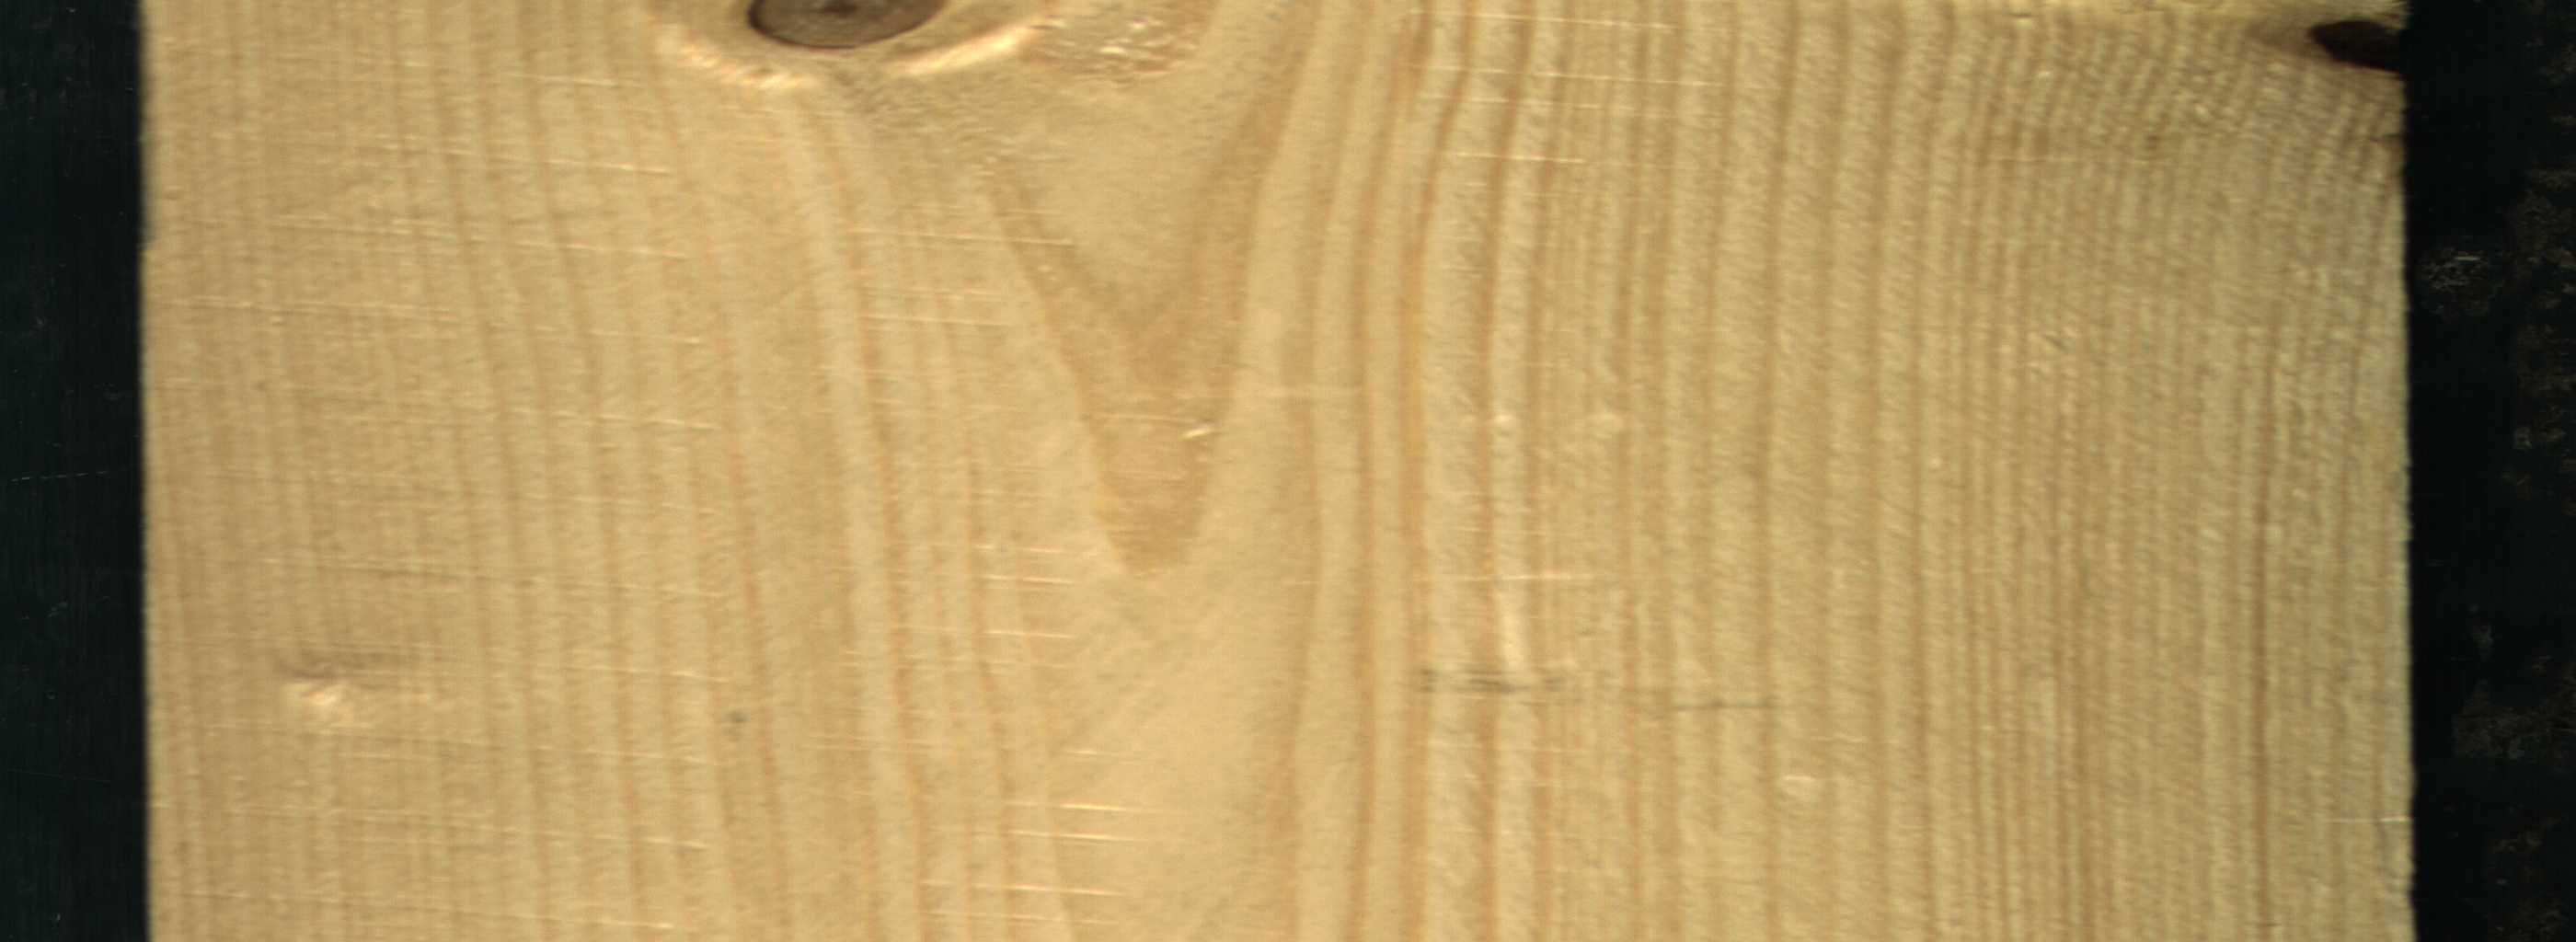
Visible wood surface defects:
Knot_missing
Live_Knot